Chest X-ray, PA view. Patient: 54 years old, sex F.
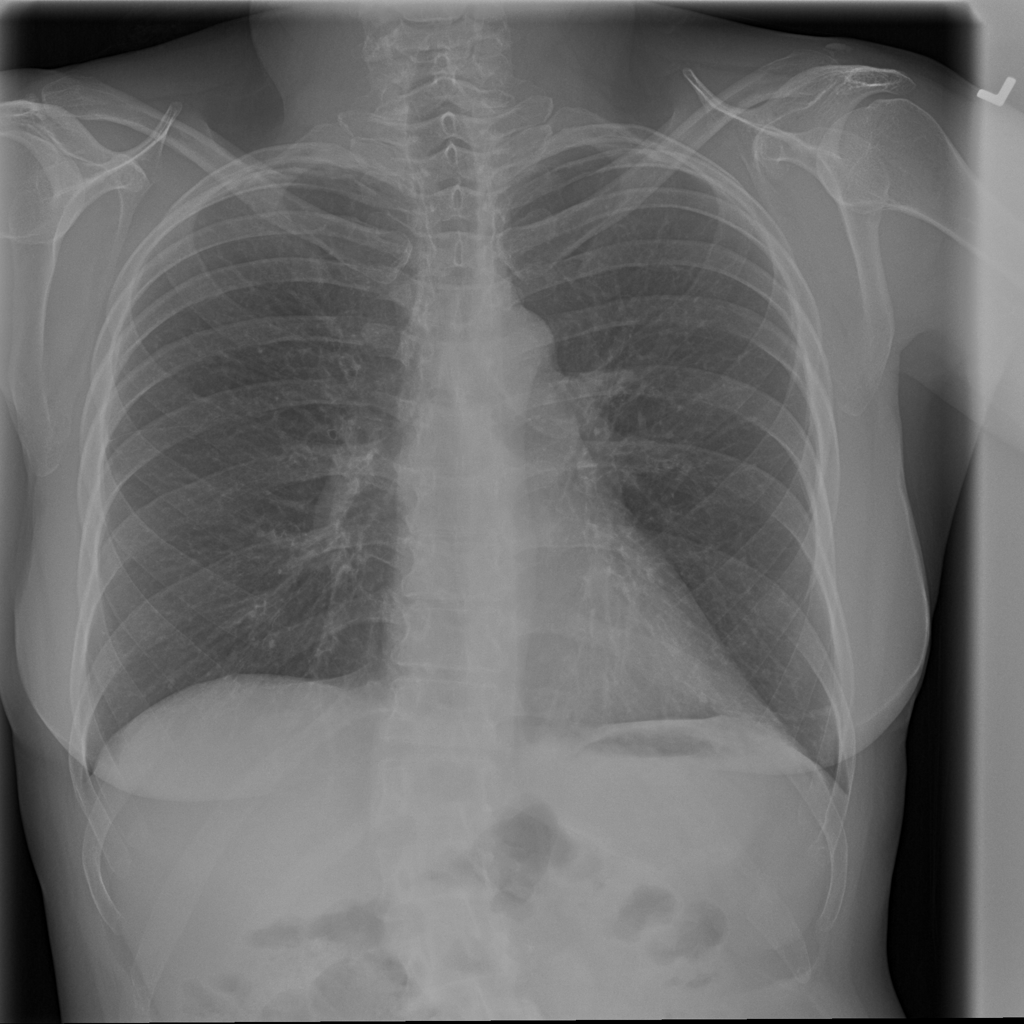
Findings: Effusion